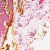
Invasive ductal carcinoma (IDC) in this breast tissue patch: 0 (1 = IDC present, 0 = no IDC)